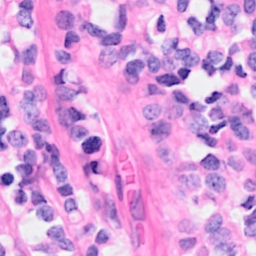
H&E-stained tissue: Breast